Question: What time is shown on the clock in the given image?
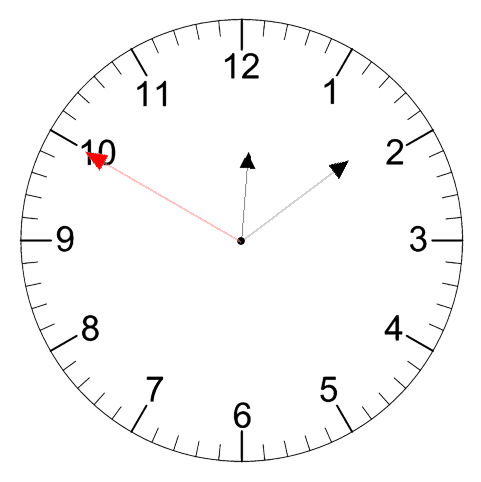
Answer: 12:08:50